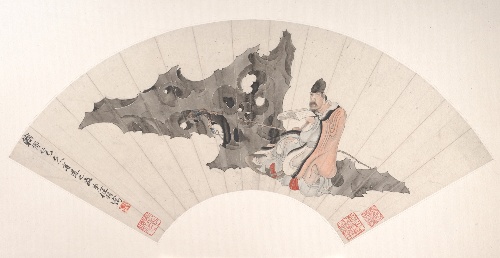
Title: 清  任頤  石上讀書  扇面|Scholar on a rock
Artist: Ren Yi (Ren Bonian)
Artist bio: Chinese, 1840–1896
Date: ca. 1880
Object type: Folding fan mounted as an album leaf
Classification: Paintings
Medium: Folding fan mounted as an album leaf; ink and color on paper
Culture: China
Period: Qing dynasty (1644–1911)
Dimensions: Image: 7 1/2 x 21 3/16 in. (19.1 x 53.8 cm)
Department: Asian Art
Credit line: Gift of Robert Hatfield Ellsworth, in memory of La Ferne Hatfield Ellsworth, 1986
Accession year: 1986
Repository: Metropolitan Museum of Art, New York, NY
Tags: Men